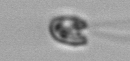
Label: flagellate_morphotype1